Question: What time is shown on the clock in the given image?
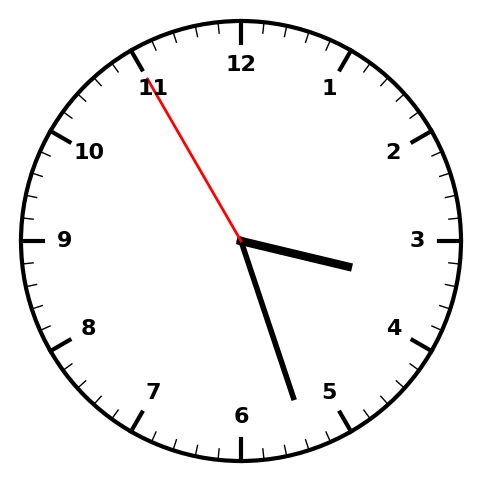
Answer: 03:26:55